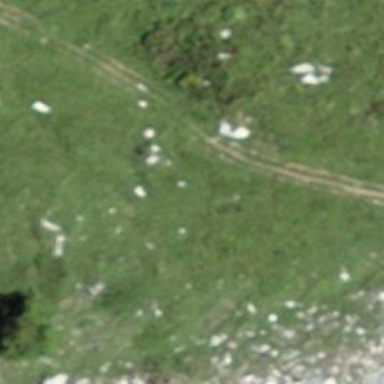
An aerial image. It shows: Path covered in grass.